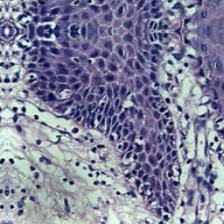
Diagnosis: Normal